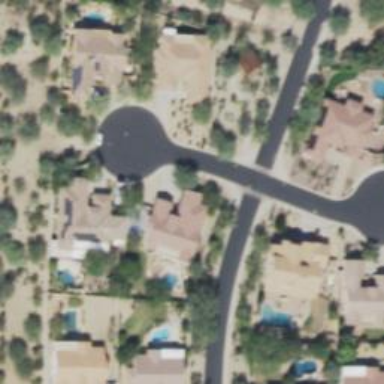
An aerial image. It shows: Smooth asphalt road in residential area.